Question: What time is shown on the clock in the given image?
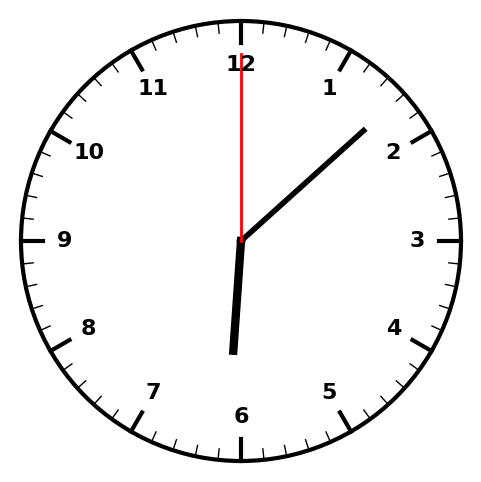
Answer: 06:08:00